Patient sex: M
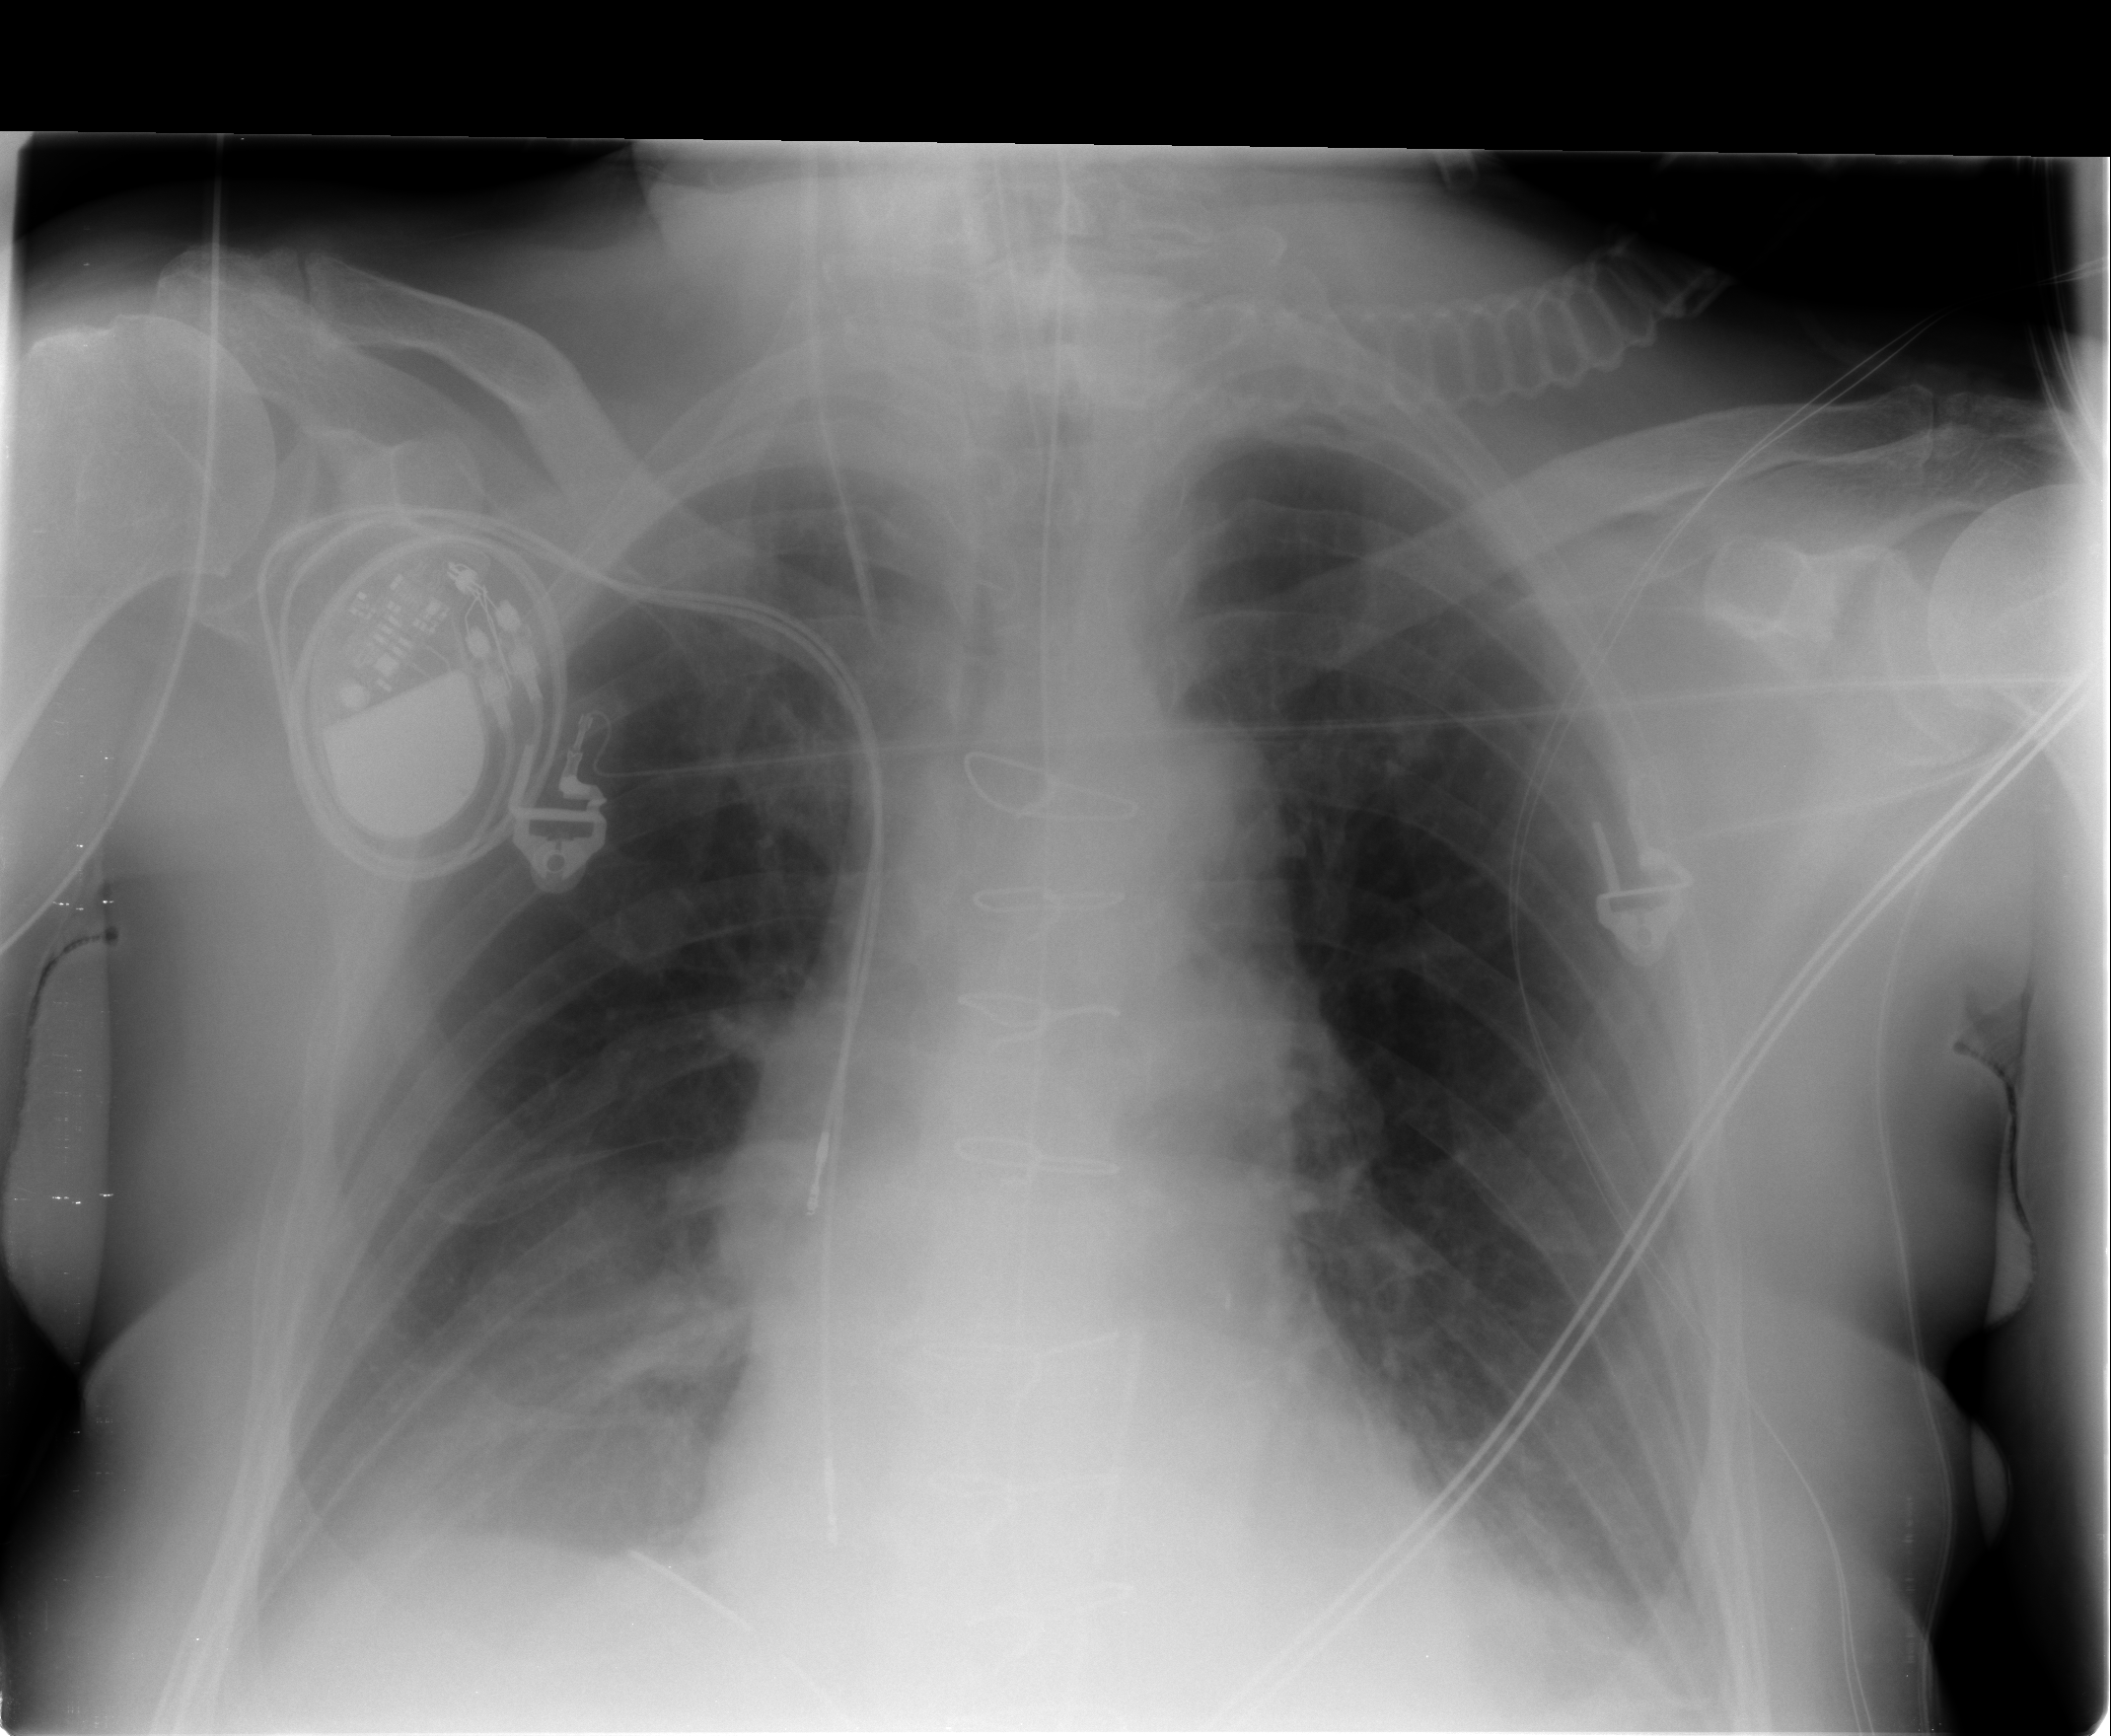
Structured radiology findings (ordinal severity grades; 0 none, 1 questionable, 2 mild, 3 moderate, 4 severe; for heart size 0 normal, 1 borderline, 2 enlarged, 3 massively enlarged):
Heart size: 0
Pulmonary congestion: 0
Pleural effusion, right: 2
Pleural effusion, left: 2
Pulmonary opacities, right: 1
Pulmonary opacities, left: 0
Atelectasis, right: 2
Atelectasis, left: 2